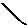
Label: line